RGB frame:
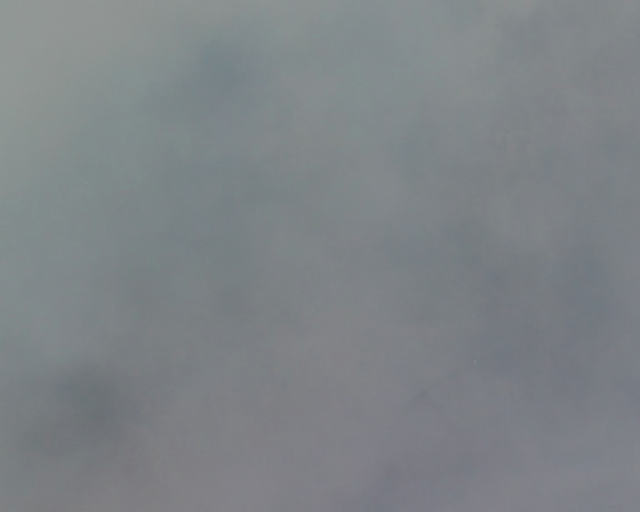
Thermal frame:
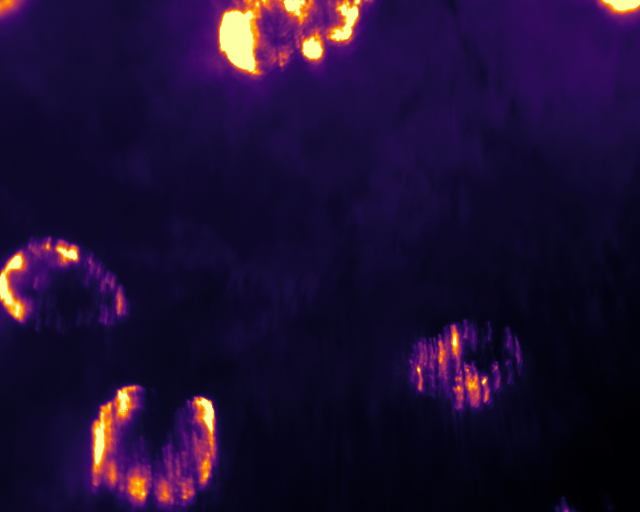
Captured: 2026-02-26 02:31:07
Pixels at or above 80 °C: 10385 (fraction of frame: 0.03169)